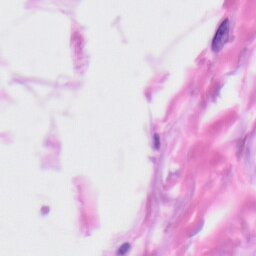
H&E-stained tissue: Skin